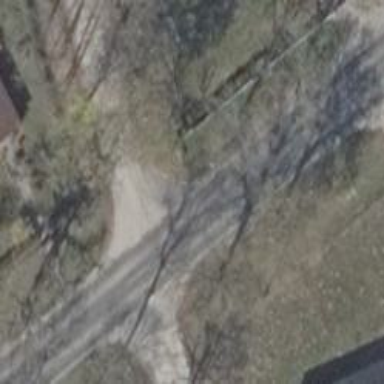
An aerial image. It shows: Service road with smooth asphalt surface of the highest grade.